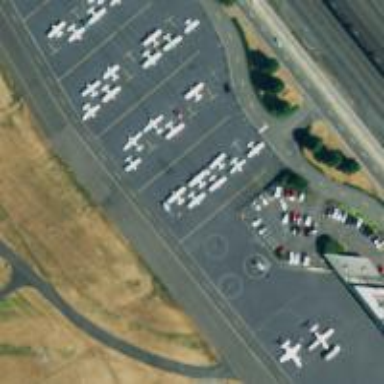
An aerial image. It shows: Apron at the airport.